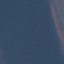
Land use / land cover class: SeaLake